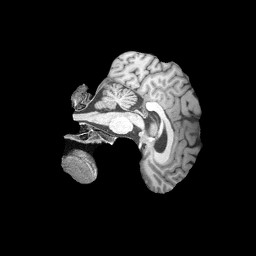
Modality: T1w
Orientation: sagittal
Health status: healthy